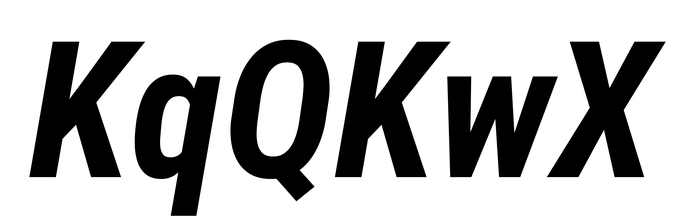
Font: Roboto-Italic_Condensed_Bold_Italic